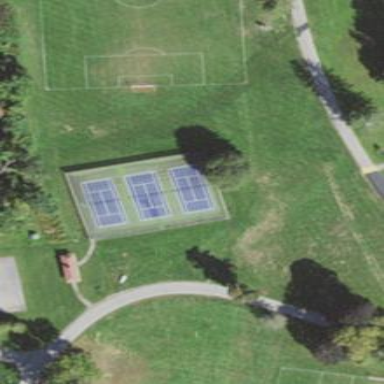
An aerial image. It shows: Tennis court on the leisure land pitch.